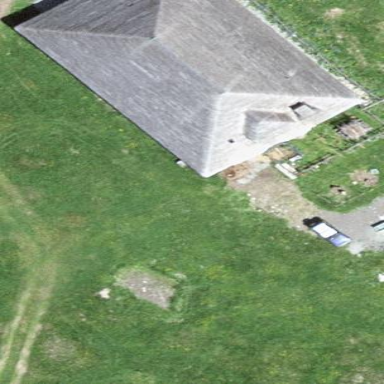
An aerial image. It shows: Cabin.